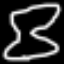
Label: hourglass